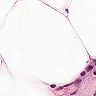
Metastatic tissue present: no